Question: I had a link with text and an image. I don't want the image to have an underline under it but I do want the text to have an underline. Is there anyway to support this without breaking these down into two seperate links? Here is an example picture:

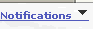
Answer: No, there is no way to achieve that without splitting the link into two parts.
The alternative is to put 'border-bottom: 1px solid #000' on to the element containing the text, however this will not behave in the same was as a native A element, with hover, active and visited states - at least not without the intervention of javascript.